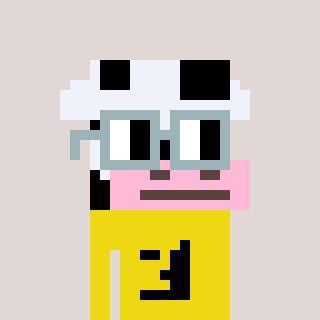
a pixel art character with square dark gray glasses, a cow-shaped head and a yellow-colored body on a warm background